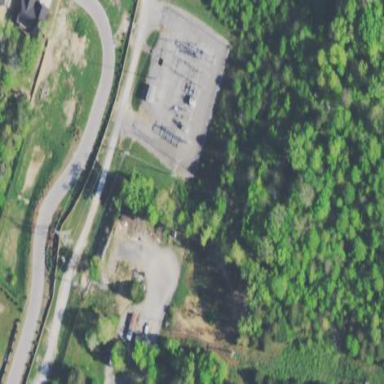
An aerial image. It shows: Power substation.